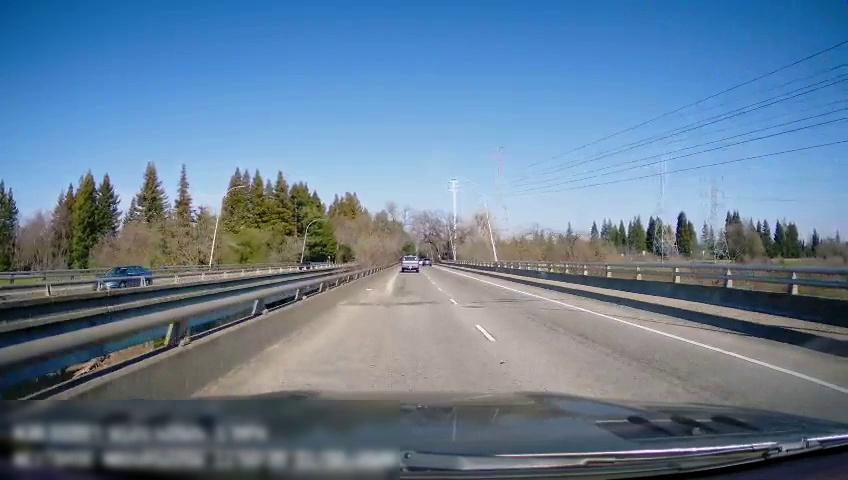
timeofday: Day
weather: Sunny
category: Drivable Space
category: Vehicles | Car
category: Vehicles | Truck
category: Lanes | Current Lane
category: Lanes | Alternate Lane